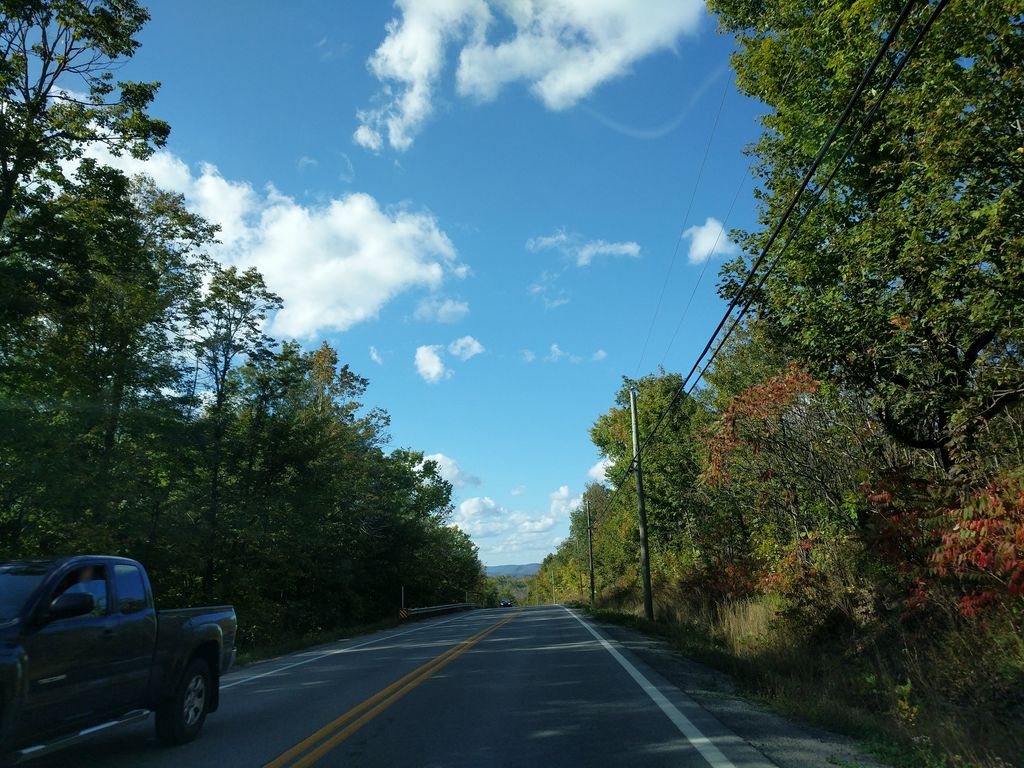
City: ottawa-gatineau